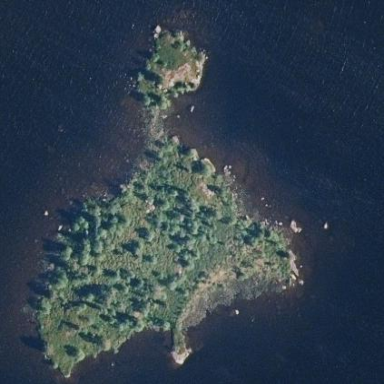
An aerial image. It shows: Islet.